Field crop: tomato
Growth stage: 1
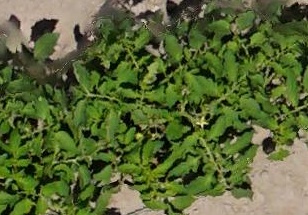
Species: tomato